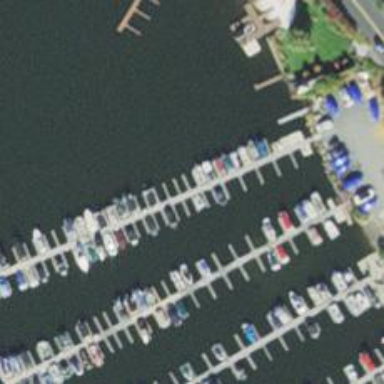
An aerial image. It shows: Man-made pier.